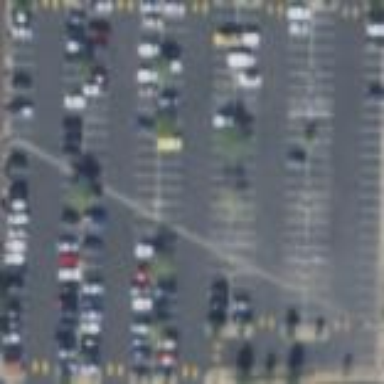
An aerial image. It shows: Parking area with asphalt surface.